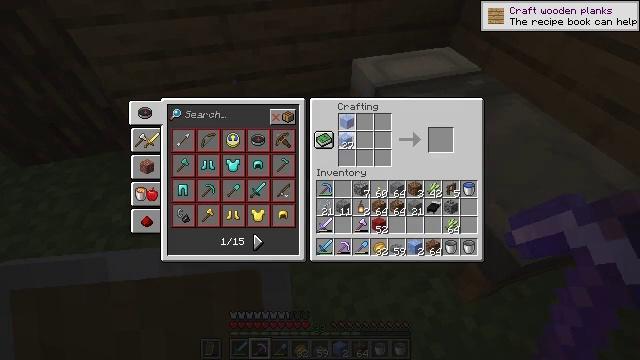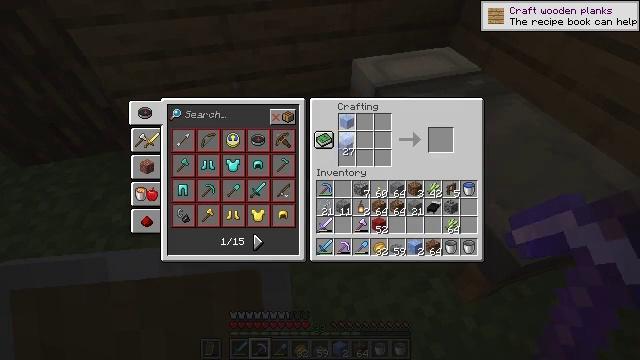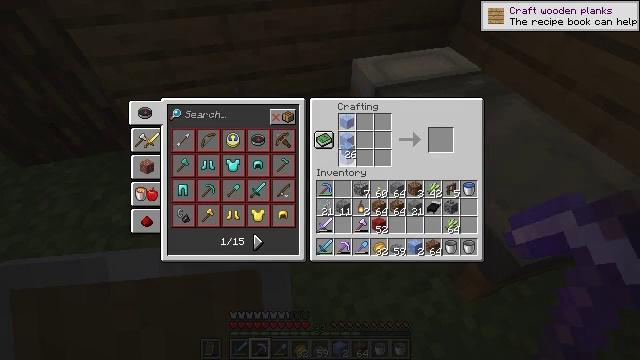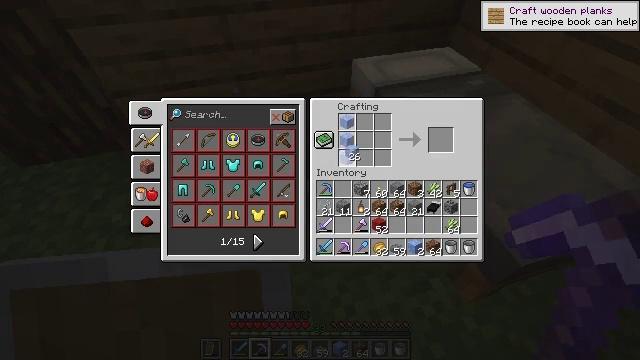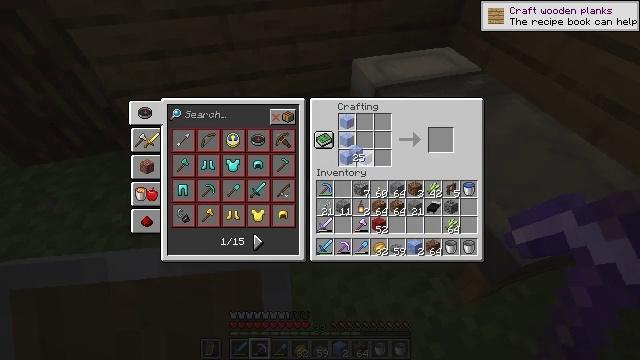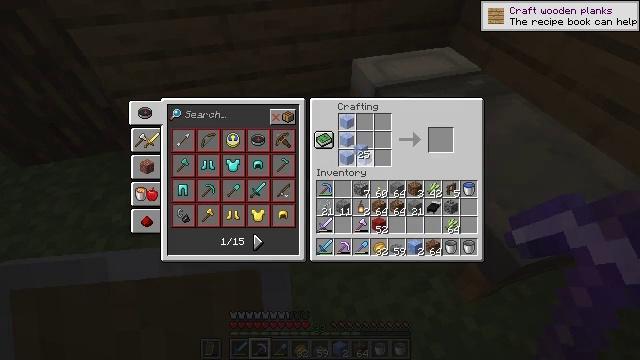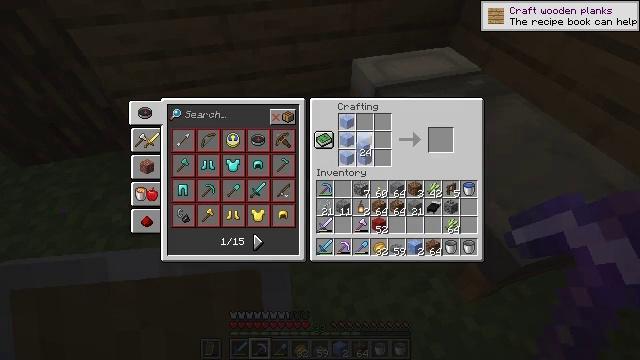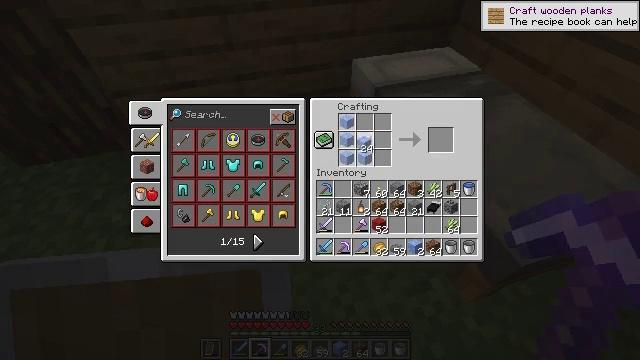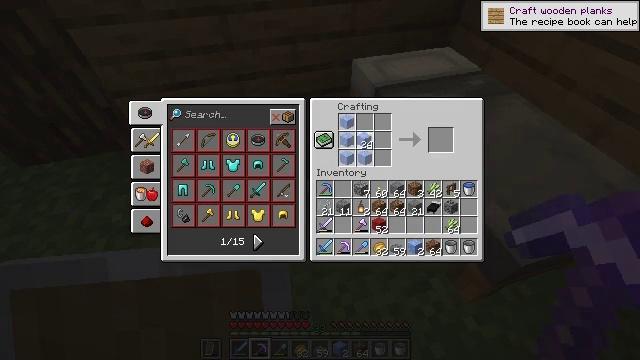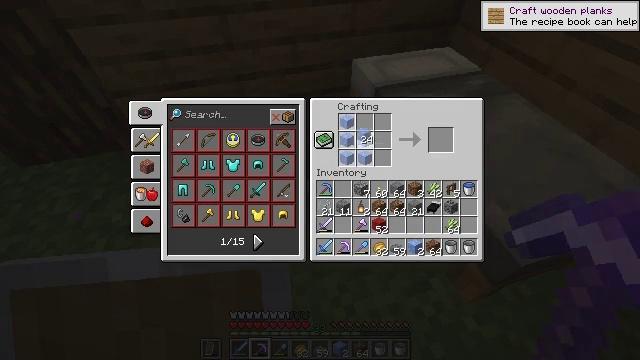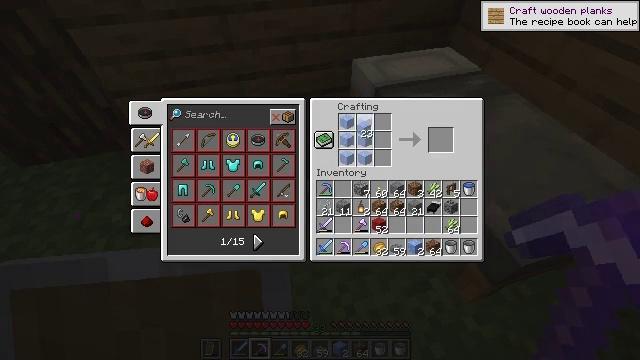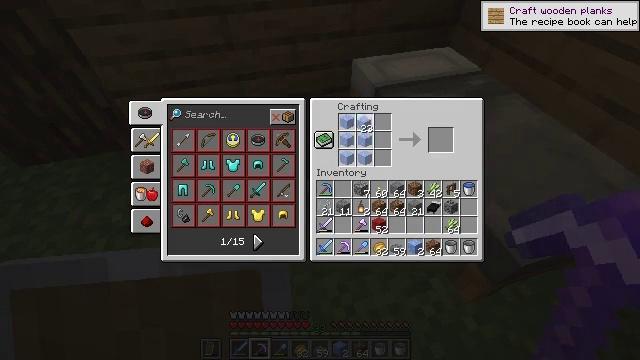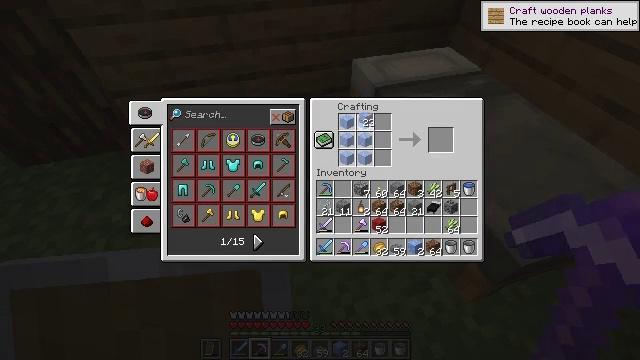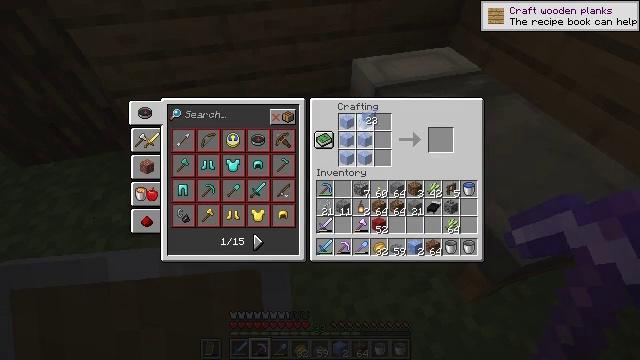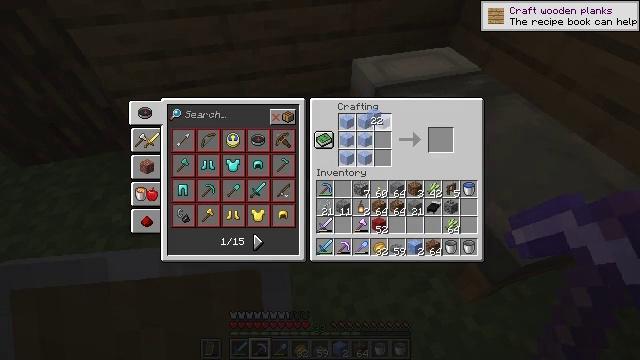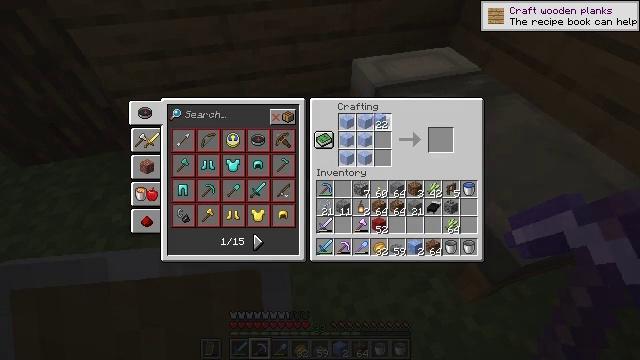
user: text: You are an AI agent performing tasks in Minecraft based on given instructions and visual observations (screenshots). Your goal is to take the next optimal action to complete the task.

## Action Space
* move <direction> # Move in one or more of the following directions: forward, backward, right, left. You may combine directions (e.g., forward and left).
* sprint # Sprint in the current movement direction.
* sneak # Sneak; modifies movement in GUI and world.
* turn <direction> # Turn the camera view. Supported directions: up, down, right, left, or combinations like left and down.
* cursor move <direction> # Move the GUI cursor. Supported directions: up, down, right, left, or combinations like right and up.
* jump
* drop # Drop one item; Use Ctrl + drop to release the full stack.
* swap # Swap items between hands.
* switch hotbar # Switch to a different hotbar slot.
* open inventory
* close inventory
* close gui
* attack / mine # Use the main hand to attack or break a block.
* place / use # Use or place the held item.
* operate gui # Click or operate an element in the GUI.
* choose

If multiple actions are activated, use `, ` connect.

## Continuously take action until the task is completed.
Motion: motion action
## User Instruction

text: Make packed ice by combining ice blocks in the grid.
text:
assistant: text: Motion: choose
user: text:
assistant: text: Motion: choose
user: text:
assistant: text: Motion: choose
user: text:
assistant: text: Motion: choose
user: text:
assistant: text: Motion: choose
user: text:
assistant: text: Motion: choose
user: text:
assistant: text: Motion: choose
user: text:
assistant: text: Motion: choose
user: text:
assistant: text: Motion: choose
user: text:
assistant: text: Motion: choose
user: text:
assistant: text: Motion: choose
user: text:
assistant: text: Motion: choose
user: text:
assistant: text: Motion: choose
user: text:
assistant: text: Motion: choose
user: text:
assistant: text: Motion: choose
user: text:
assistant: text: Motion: cursor move down, choose
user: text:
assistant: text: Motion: cursor move down, choose
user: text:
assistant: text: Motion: cursor move down, choose
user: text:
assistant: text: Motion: cursor move down, choose
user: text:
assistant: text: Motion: choose
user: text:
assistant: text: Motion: choose
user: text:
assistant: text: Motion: choose
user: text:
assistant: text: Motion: choose
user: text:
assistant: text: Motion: cursor move left and down
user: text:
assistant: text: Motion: cursor move left
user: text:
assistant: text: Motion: no_op
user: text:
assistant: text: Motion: no_op
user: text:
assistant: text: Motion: no_op
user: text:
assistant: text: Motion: no_op
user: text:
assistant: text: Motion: operate gui